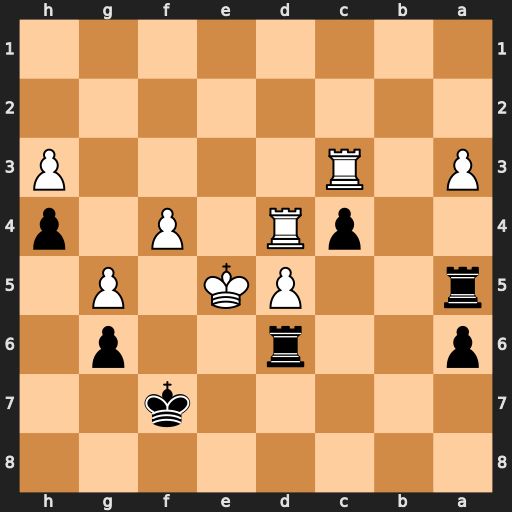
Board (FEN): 8/5k2/p2r2p1/r2PK1P1/2pR1P1p/P1R4P/8/8
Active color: b
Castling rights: -
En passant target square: -
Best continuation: Re6#